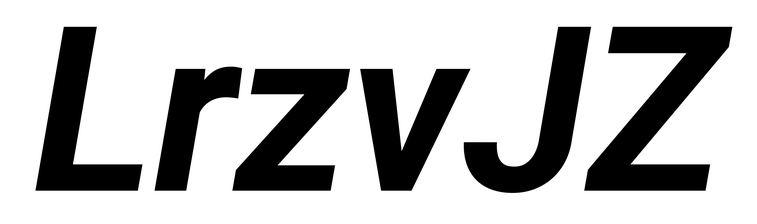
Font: Roboto-Italic_Bold_Italic